Interaction volume radius: 5 \u00c5
Interaction volume height: 40 \u00c5
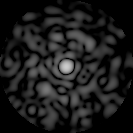
Disorder parameter: 0.8048